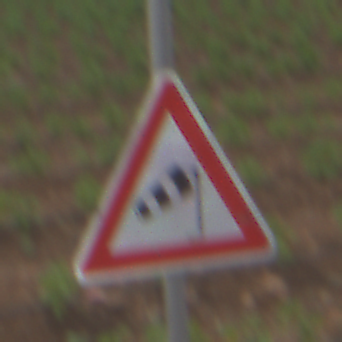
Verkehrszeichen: SeitenwindVonRechts
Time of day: Midday
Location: Outdoor (Nature)
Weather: PartlyCloudy
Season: NotSpecified
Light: Natural